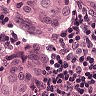
Metastatic tissue present: yes